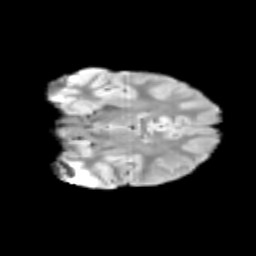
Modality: T2w
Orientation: coronal
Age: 9
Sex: female
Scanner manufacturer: siemens
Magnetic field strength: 3 T
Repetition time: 3.8 s
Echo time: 0.07 s